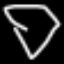
Label: diamond